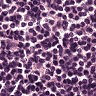
Metastatic tissue present: no